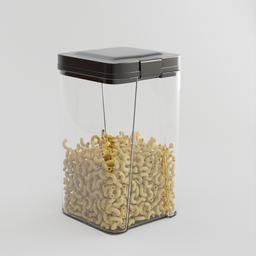
Label: tools